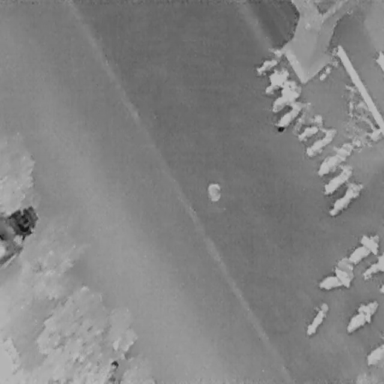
There is a Car in the infrared image.